Question: I have a PivotChart which has two row fields, so there are two level labels in x-axis. I want to change the text direction of both levels, however, it only works for the first label, not the second, as shown below:

VBA codes can be useful too. The following is for the first Label:
'''
ActiveChart.Axes(xlCategory).TickLabels.Orientation = 90 ' degrees
'''
How can I change the second level label???
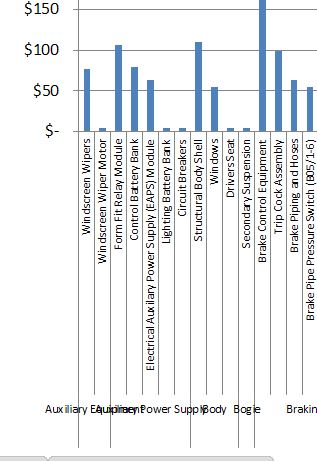
Answer: Only the inner-most set of a multi level category axis can be controlled, either through the UI or VBA. You cannot set the orientation of the outer category. There is no UI control for that and nothing in the VBA object model.
I know it sucks. Don't shoot the messenger.